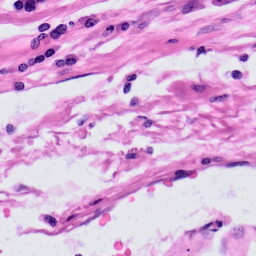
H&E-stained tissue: Skin